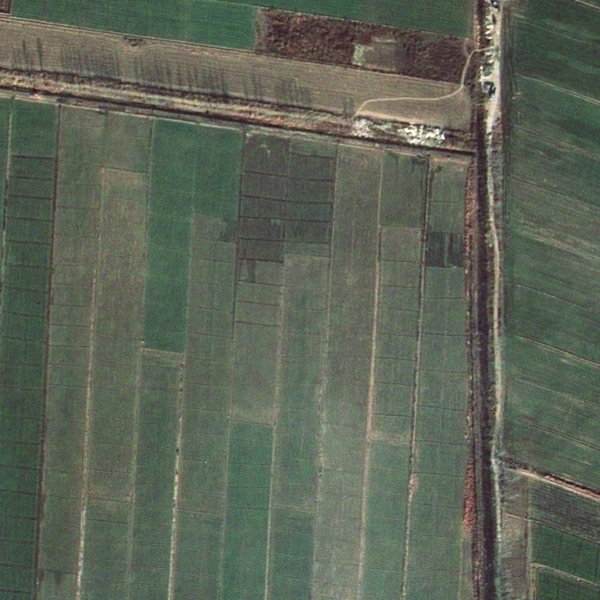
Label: Farmland